Question: there!
I have a networkgraph built on highcharts and I need the datalabels to start turned of for some of the points. Then, I want to turn them on whenever user hovers a connected point. For this image, for example, on hovering "Rio de Janeiro", all the 5 points connected to it should have their datalabels on.
Any ideas on how to do this?
Thanks
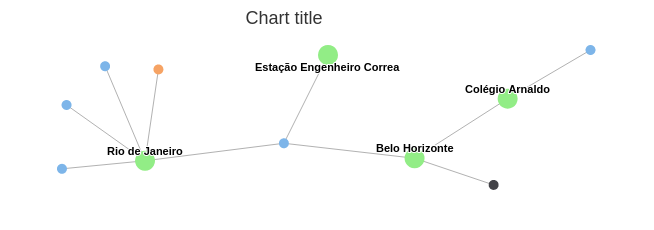
Answer: You can initially create all data labels, but hide them by setting opacity style to 0. Then, use 'mouseOver' and 'mouseOut' events to toggle the opacity.
'''
const toggleDLInLinks = (links, isVisible) => {
links.forEach(link => {
if (isVisible) {
link.toNode.dataLabel.css({
opacity: 1
})
} else {
link.toNode.dataLabel.css({
opacity: 0
})
}
if (link.toNode.linksFrom.length) {
toggleDLInLinks(link.toNode.linksFrom, isVisible);
}
});
};
Highcharts.chart('container', {
plotOptions: {
networkgraph: {
...,
dataLabels: {
allowOverlap: true,
enabled: true,
style: {
opacity: 0,
transition: ''
}
},
point: {
events: {
mouseOver: function() {
const point = this;
if (point.linksFrom.length) {
toggleDLInLinks(point.linksFrom, true);
}
},
mouseOut: function() {
const point = this;
if (point.linksFrom.length) {
toggleDLInLinks(point.linksFrom);
}
}
}
},
keys: ['from', 'to']
}
},
...
});
'''
---
<URL>
<URL>